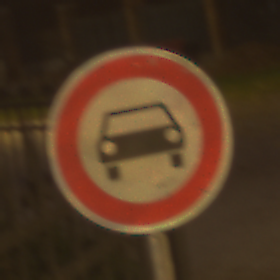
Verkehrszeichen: VerbotKraftwagen
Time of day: Night
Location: Outdoor (Urban)
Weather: Clear
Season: NotSpecified
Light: Artificial